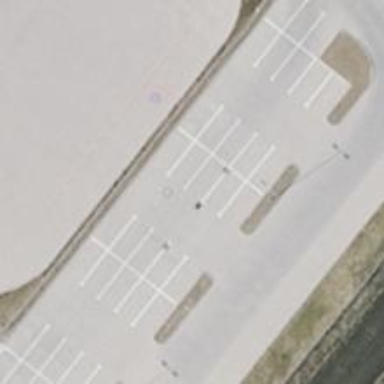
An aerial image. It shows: Parking aisle designated as service road.